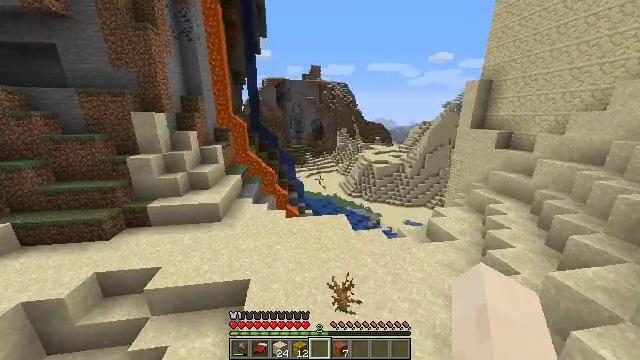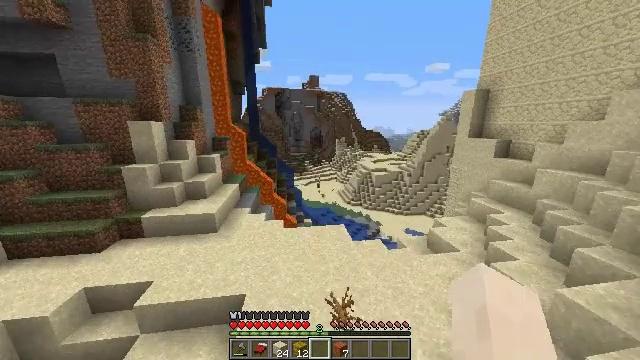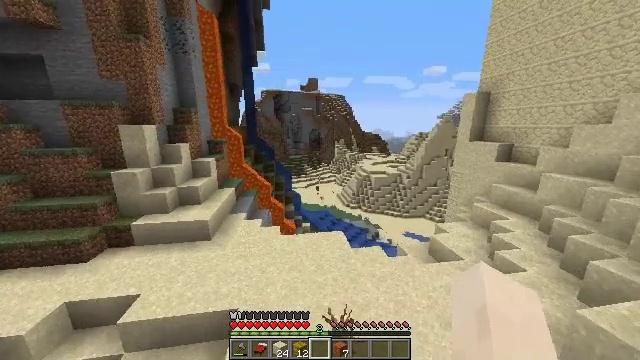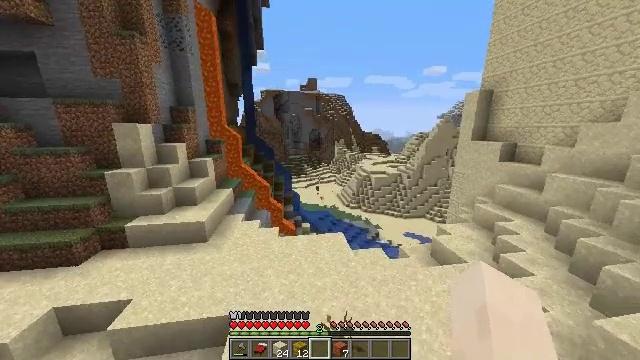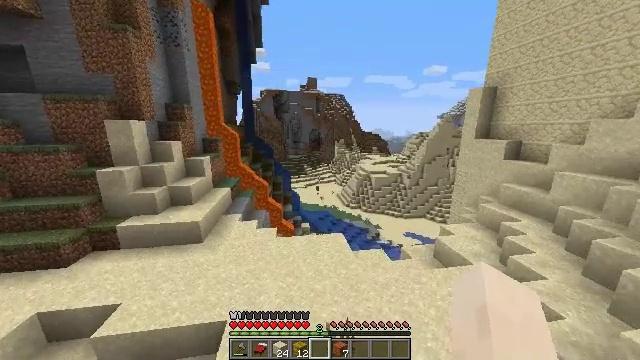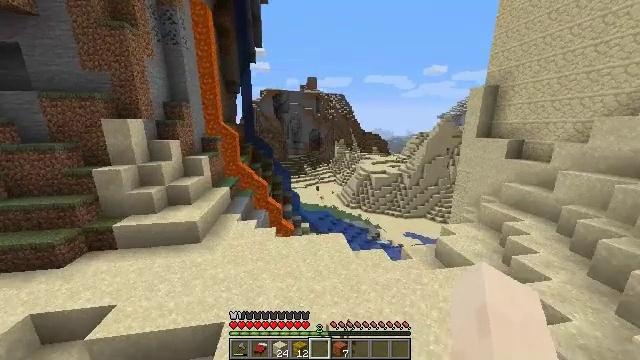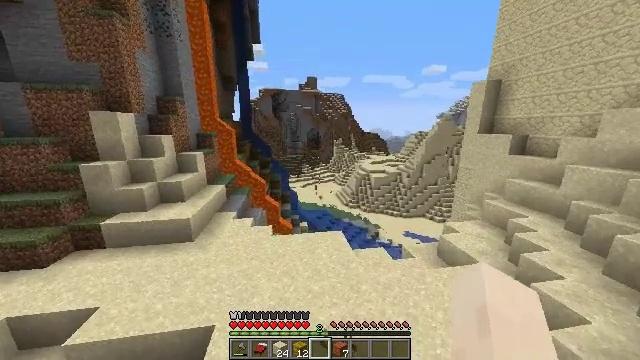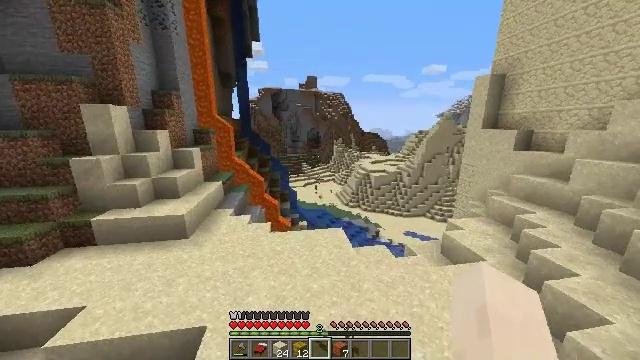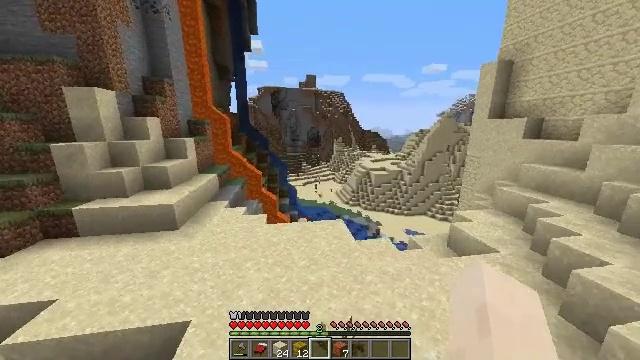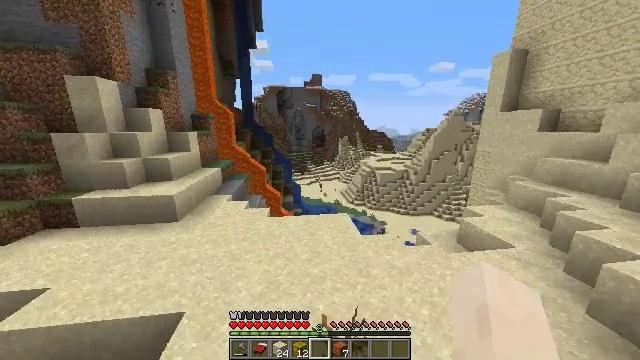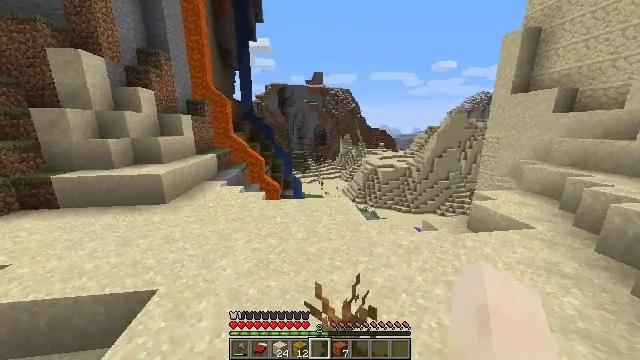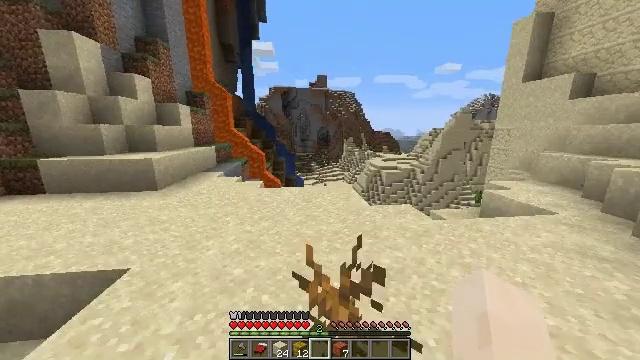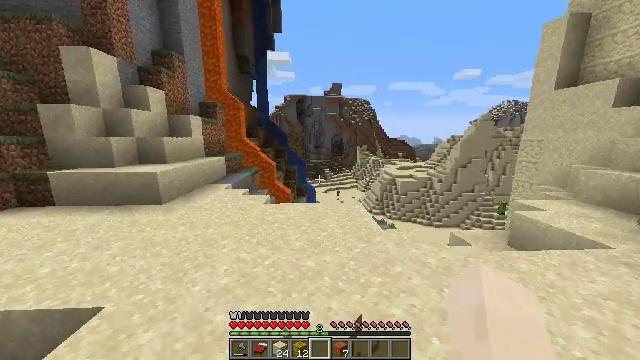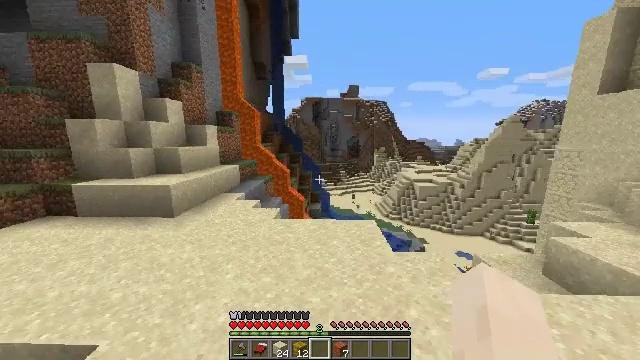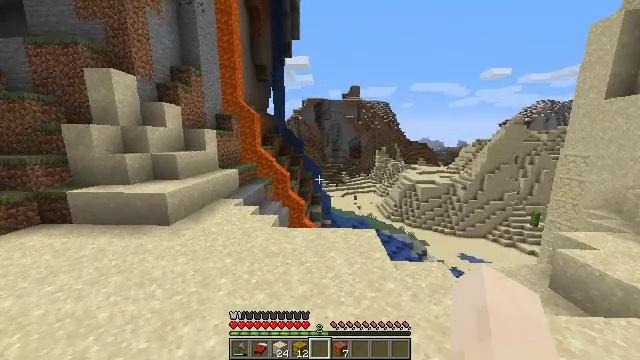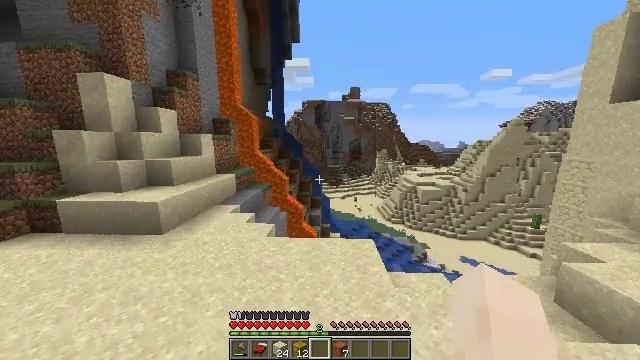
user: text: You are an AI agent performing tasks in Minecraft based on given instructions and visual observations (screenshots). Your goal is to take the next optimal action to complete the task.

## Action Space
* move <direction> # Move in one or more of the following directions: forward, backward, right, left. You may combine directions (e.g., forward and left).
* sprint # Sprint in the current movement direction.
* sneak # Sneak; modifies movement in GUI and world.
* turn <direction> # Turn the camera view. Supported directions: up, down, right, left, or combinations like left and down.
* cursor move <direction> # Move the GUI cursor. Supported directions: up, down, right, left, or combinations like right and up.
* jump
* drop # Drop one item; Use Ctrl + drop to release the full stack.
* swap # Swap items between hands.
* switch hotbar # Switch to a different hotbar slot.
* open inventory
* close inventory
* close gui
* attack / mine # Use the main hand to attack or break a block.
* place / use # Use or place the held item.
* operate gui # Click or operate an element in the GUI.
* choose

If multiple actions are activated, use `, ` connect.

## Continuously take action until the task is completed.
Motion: motion action
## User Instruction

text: Kill the rabbit.
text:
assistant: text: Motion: move forward, turn up, jump
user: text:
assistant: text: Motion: move forward, jump
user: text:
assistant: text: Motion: move forward, jump
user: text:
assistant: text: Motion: move forward, jump
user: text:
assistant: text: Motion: move forward, jump
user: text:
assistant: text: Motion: move forward, jump
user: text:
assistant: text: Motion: move forward, jump
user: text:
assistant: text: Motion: move forward and move right, jump
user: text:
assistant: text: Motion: move forward and move right, turn left, jump
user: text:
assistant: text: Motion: move forward and move right, jump
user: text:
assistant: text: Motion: move forward and move right, turn up, jump
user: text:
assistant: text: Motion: move forward and move right, turn left and up, jump
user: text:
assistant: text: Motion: move forward and move right, turn left, jump
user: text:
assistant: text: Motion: move forward and move right, jump
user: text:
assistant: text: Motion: move forward and move right, jump
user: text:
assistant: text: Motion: move forward and move right, turn right, jump
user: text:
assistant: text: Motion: move forward and move right, turn right and down, jump
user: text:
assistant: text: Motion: move forward and move right, turn right and down, jump
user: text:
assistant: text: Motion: move forward and move right, turn right and down, jump
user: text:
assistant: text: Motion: move forward and move right, turn right and down
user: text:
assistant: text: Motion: move forward, turn right and down
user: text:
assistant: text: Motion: move forward
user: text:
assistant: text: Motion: move forward
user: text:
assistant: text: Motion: move forward, turn left and down
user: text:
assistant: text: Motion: move forward, turn right
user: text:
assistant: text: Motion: move forward
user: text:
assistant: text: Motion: move forward
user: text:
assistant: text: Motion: move forward
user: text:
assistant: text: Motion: move forward
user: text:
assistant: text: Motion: move forward